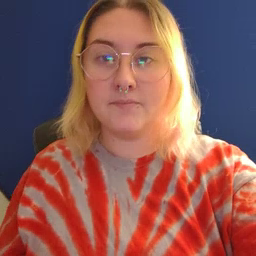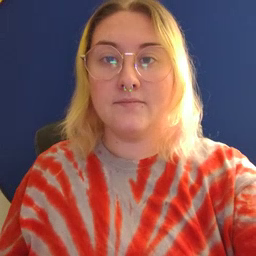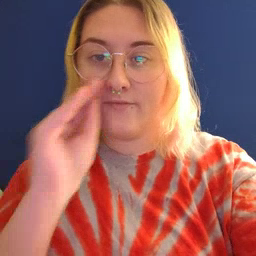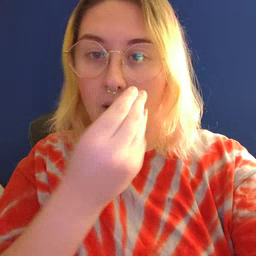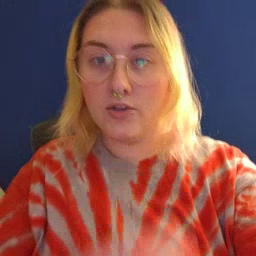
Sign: flower